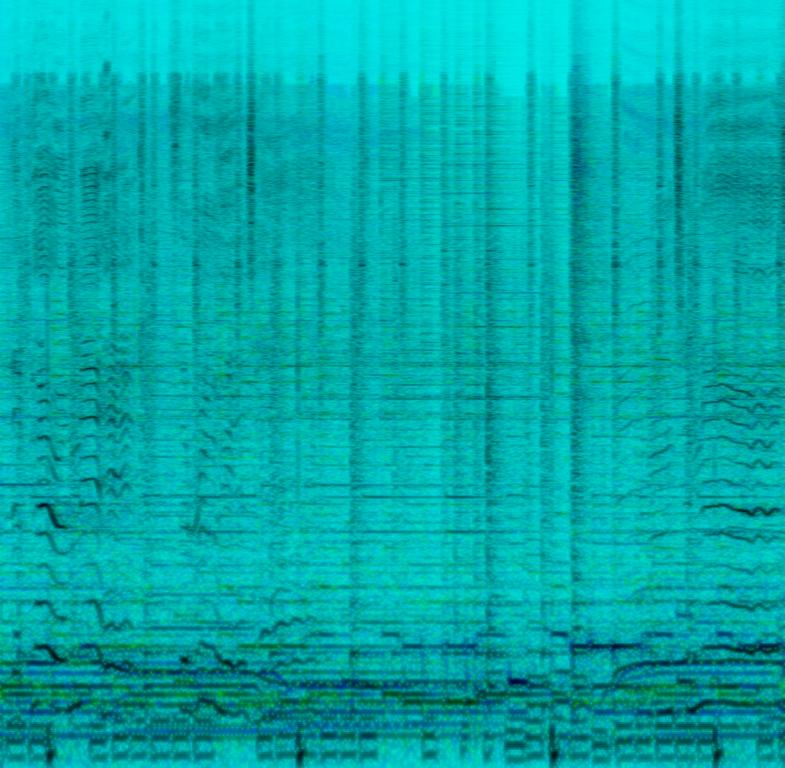
This song contains a male voice singing in the midrange while backing voices are supported with vocals in the higher register. Someone is playing a complex jazzlike groove on the drums. An e-guitar is playing a loud arpeggio melody panned to the right side of the speakers along with an e-bass. This song may be playing live at a jazz festival.